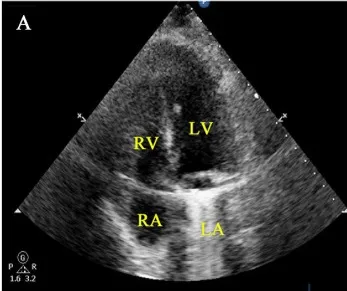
Post-operative findings in a patient with infective endocarditis and paravascular abscess of the RA. (A) Immediately postoperative TTE of the RA and TCV.
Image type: radiology (ultrasound)